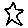
Label: star